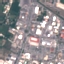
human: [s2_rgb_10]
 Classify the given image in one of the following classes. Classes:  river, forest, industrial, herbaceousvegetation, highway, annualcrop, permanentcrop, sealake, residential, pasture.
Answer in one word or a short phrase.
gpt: Industrial